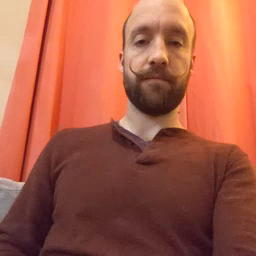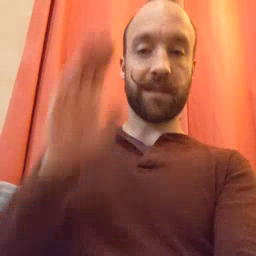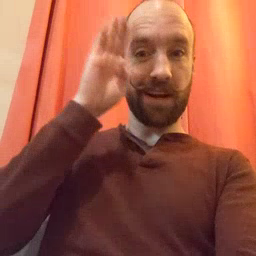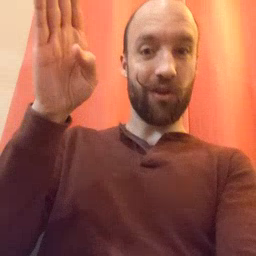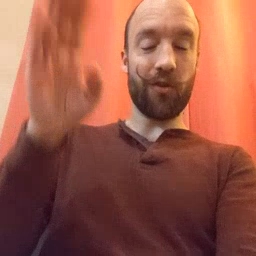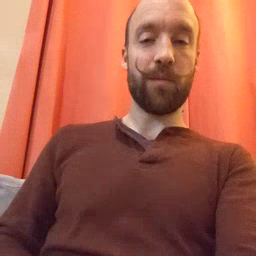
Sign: hello